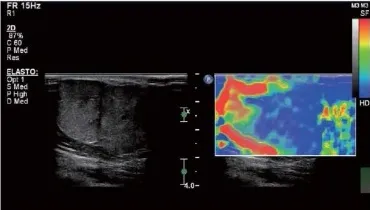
Contrast-enhanced ultrasound and elastosonography appearance of the larger subcutaneous nodules on the bilateral neck. (C,D) Elastosonography displayed both the larger one were mainly composed of blue color (at least 75% of the nodule was covered in blue).
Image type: radiology (mri)